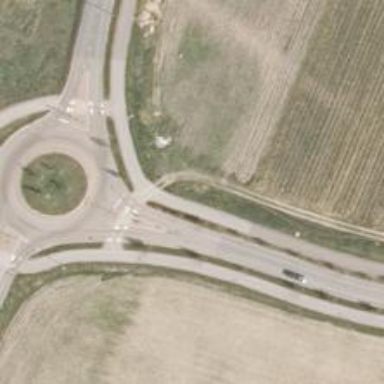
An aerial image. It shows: Uncontrolled crossing on the road.